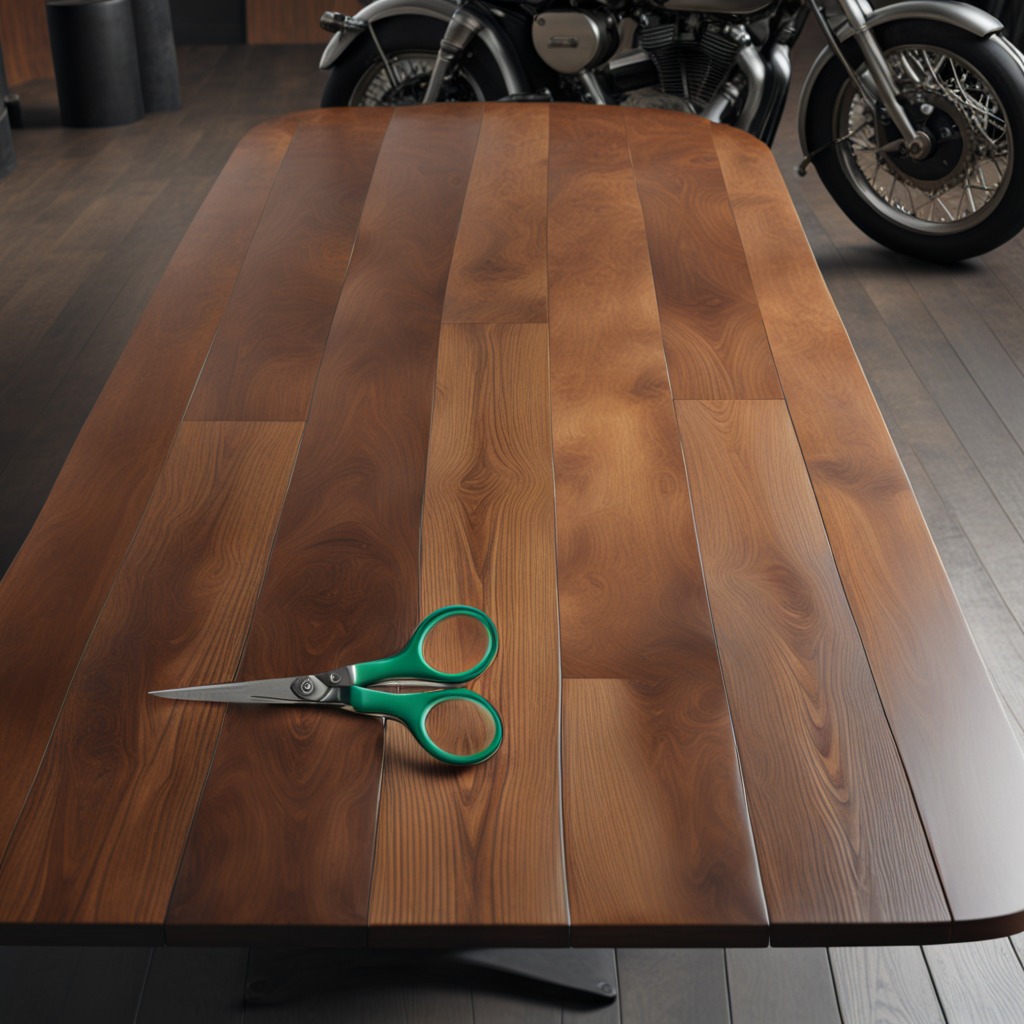
A scissor is lying on the oil-spilled wooden table in a vintage motorcycle garage.